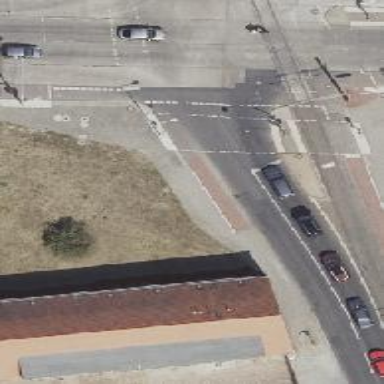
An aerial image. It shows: Crossing with traffic signals.